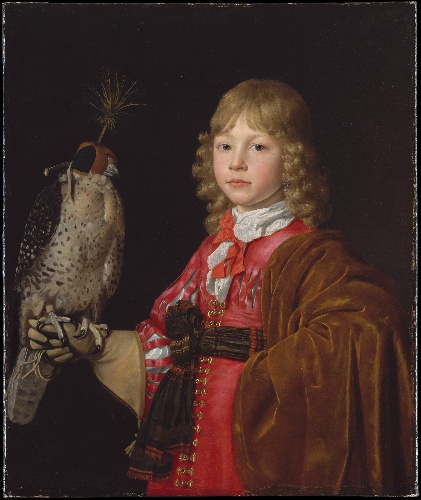
Title: Portrait of a Boy with a Falcon
Artist: Wallerant Vaillant
Artist bio: Flemish, Lille 1623–1677 Amsterdam
Object type: Painting
Classification: Paintings
Medium: Oil on canvas
Dimensions: 29 3/4 x 25 in. (75.6 x 63.5 cm)
Department: European Paintings
Credit line: Purchase, George T. Delacorte Jr. Gift, 1957
Accession year: 1957
Repository: Metropolitan Museum of Art, New York, NY
Tags: Falcons|Boys|Portraits